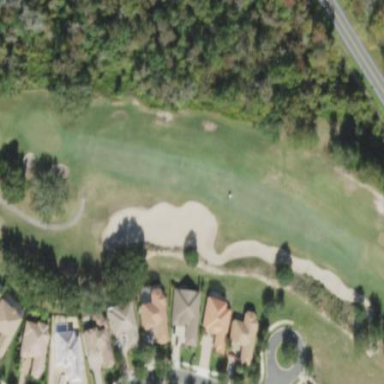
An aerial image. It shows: Golf bunker filled with sandy terrain.